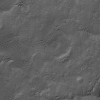
Atmospheric dust classification: not_dusty